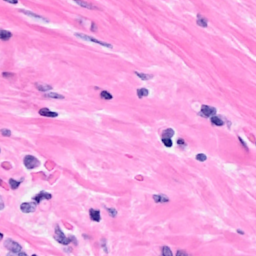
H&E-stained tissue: Breast